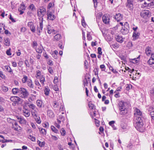
Tumor epithelial tissue: yes
Tumor-associated stroma tissue: no
Normal tissue: no